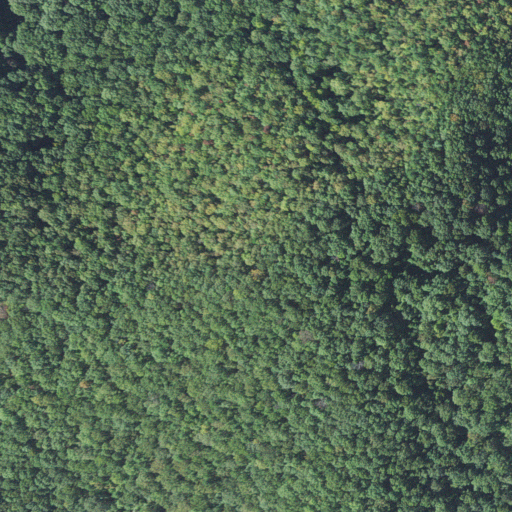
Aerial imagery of mountain in North Carolina named Luther Knob containing deciduous forest and mixed forest